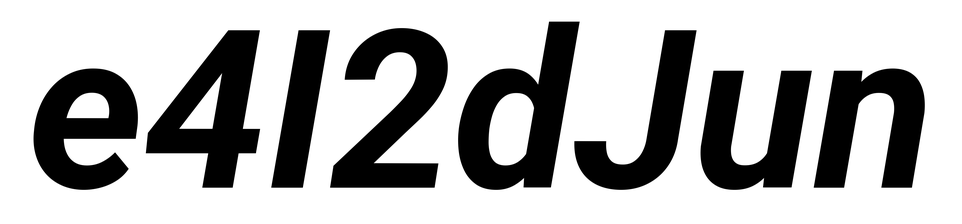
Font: Roboto-Italic_Bold_Italic